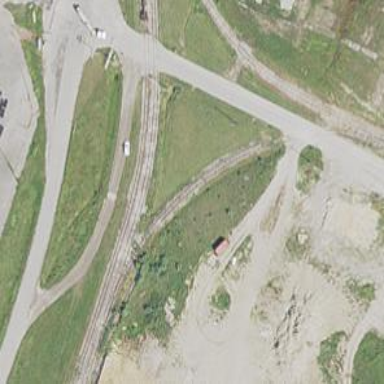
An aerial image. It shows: Rail spur service.